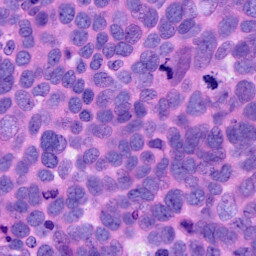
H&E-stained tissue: Ovarian